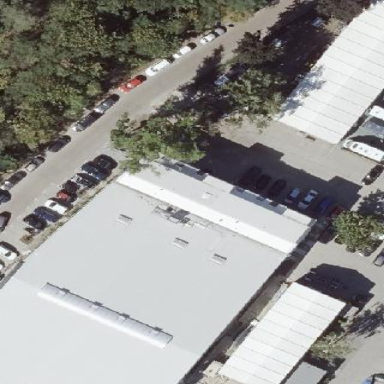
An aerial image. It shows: Commercial building.